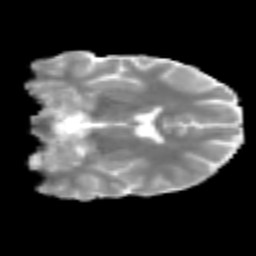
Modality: MD
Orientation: coronal
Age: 20
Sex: female
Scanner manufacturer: siemens
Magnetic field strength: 3 T
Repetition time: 2.3 s
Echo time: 0.085 s